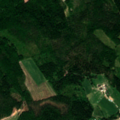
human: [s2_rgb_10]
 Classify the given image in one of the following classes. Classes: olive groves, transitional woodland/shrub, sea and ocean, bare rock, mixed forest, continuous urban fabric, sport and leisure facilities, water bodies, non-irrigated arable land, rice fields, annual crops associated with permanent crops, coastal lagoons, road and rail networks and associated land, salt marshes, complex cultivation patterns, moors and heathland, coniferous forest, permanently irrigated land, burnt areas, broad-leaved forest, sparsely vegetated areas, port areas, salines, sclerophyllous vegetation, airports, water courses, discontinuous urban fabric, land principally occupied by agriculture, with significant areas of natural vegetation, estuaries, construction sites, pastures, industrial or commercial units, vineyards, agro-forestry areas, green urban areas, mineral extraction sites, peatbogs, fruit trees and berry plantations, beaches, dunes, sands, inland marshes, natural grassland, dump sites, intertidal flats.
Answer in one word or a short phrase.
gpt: mixed forest